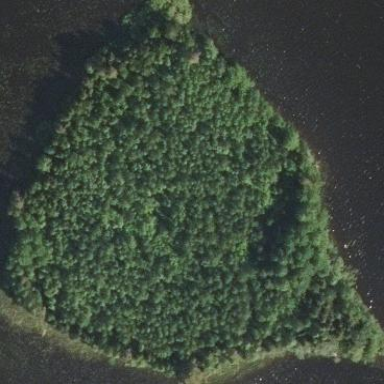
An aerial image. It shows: Islet covered with woodland.